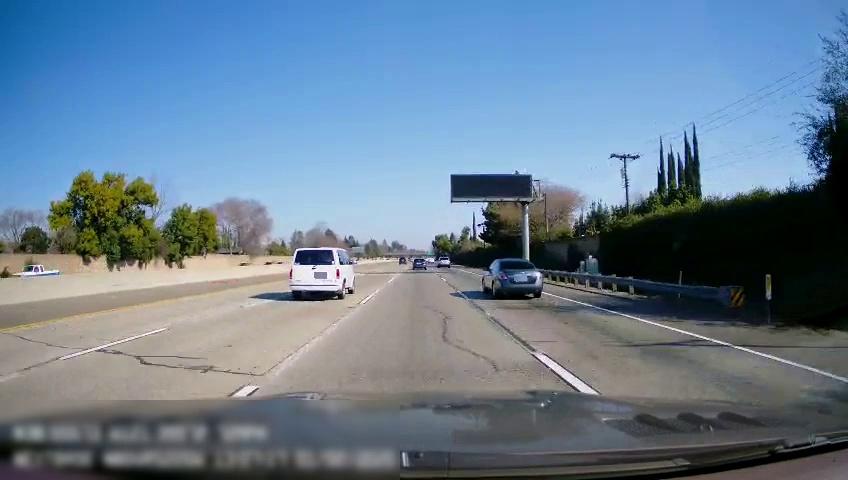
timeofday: Day
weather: Sunny
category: Drivable Space
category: Vehicles | Van
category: Vehicles | Car
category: Vehicles | Car
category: Vehicles | Truck
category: Vehicles | SUV
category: Lanes | Current Lane
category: Lanes | Alternate Lane
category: Lanes | Alternate Lane
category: Lanes | Alternate Lane
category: Lanes | Alternate Lane
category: Lanes | Alternate Lane